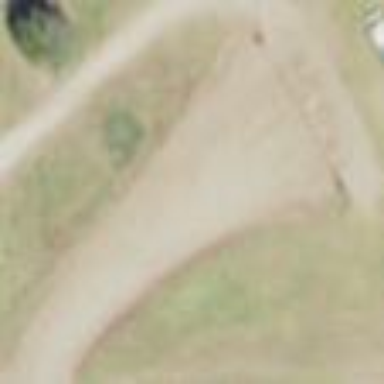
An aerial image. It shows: Dirt raceway for motocross sports.